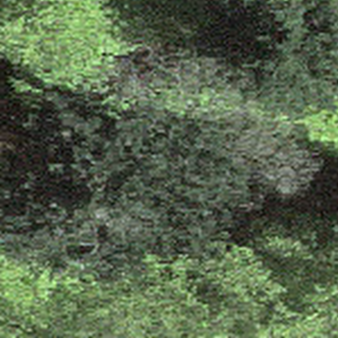
Label: other